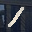
Label: 1